Chest X-ray. View position: PA
Patient age: 52
Patient sex: M
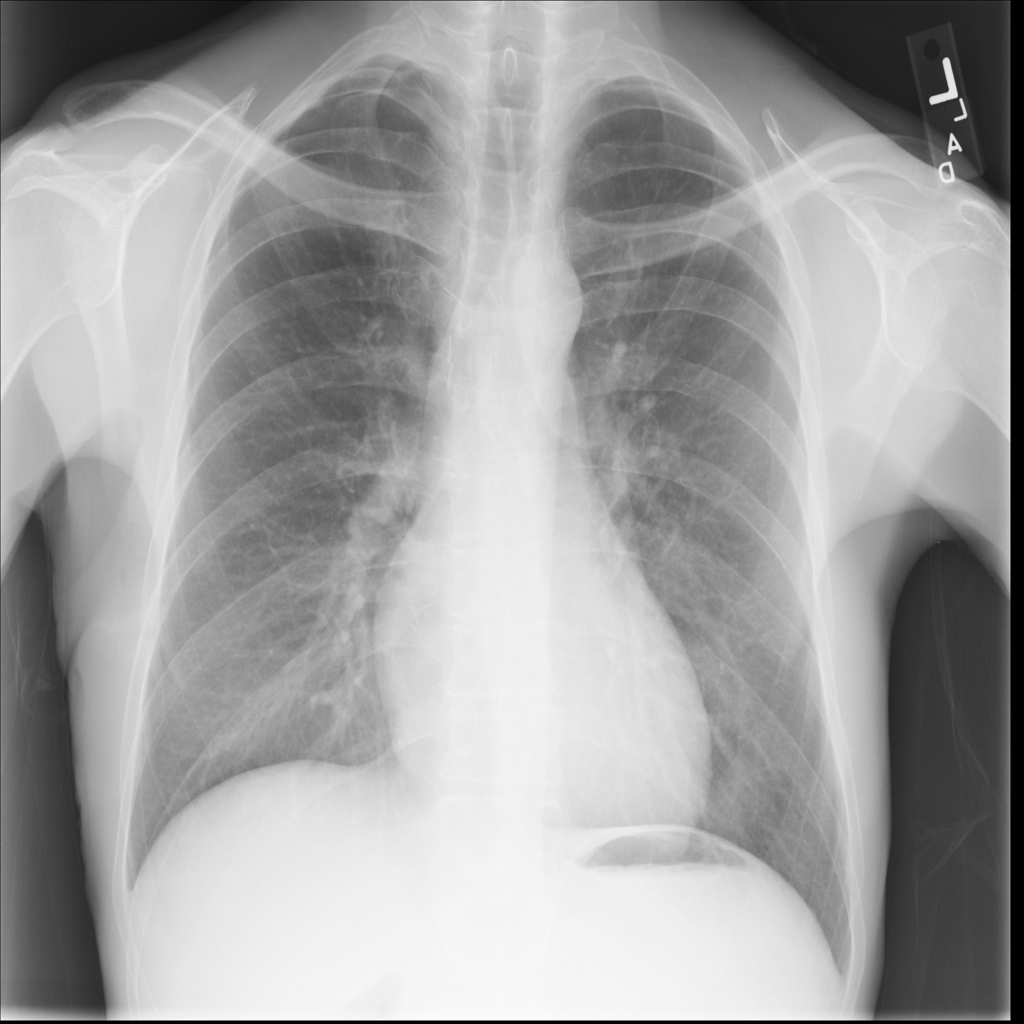
Finding: Pneumothorax